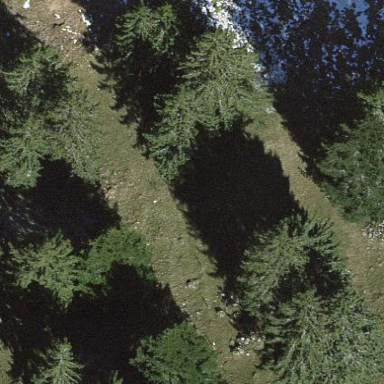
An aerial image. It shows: Forest dominated by needle-leaved trees.